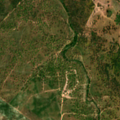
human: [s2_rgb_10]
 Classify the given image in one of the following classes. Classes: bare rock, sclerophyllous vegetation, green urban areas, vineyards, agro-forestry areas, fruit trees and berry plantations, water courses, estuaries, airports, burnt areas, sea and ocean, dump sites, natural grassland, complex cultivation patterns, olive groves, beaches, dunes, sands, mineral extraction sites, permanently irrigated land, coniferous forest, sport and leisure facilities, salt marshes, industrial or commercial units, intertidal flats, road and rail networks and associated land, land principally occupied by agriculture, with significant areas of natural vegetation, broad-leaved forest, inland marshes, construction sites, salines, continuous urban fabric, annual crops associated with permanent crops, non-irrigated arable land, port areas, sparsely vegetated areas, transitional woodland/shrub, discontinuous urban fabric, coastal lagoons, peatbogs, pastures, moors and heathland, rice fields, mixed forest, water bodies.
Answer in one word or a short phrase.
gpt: continuous urban fabric